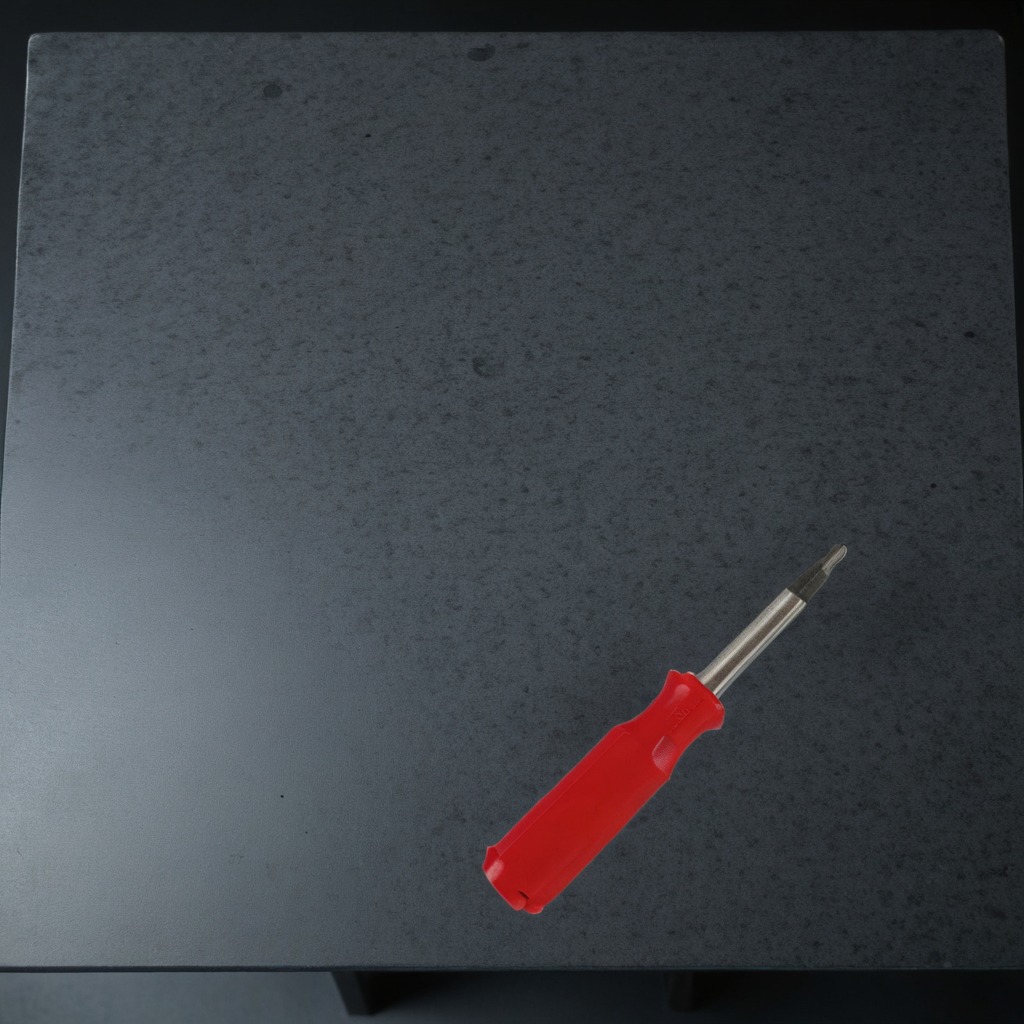
A screwdriver lying on a clean granite table inside a workshop at night dim ambient light soft shadows worn but